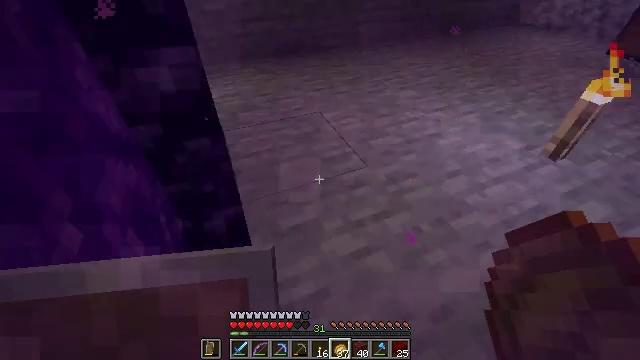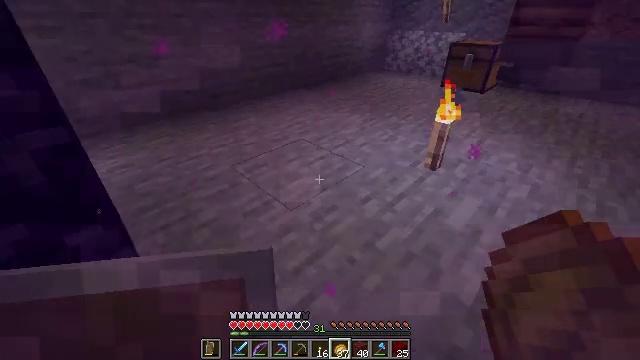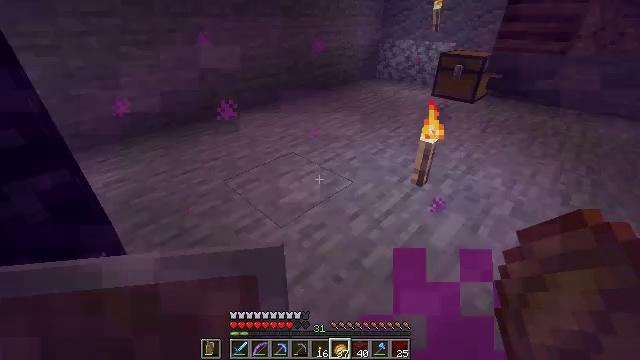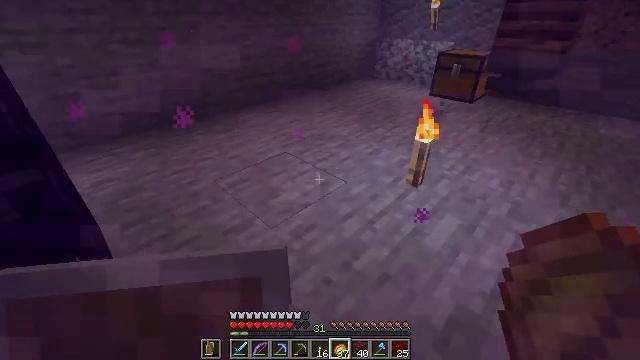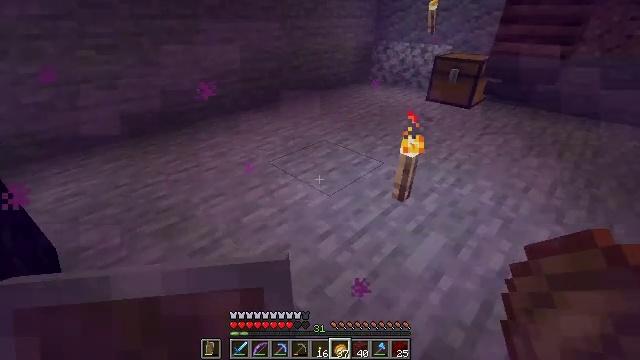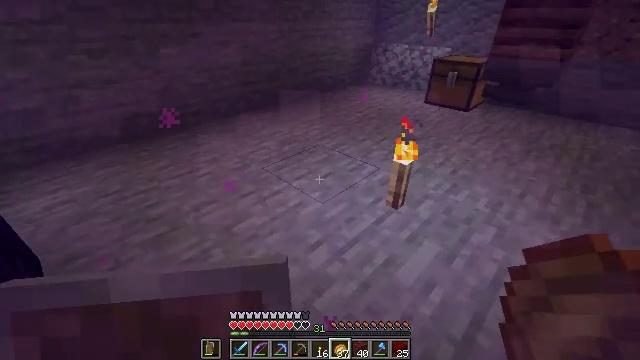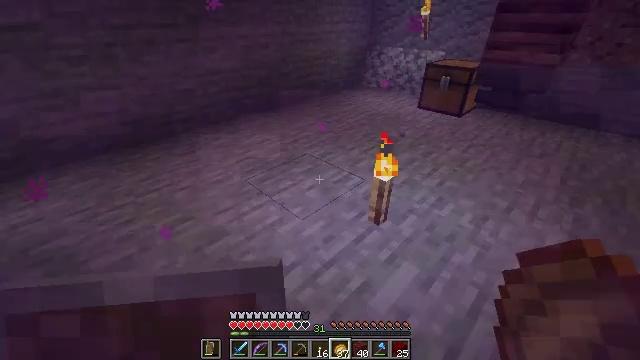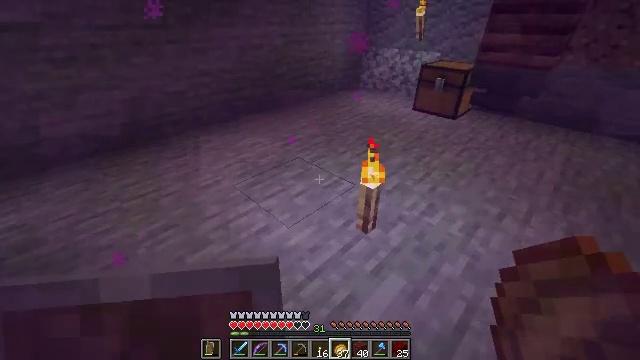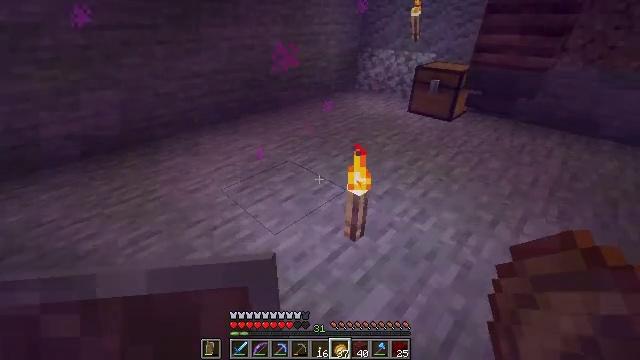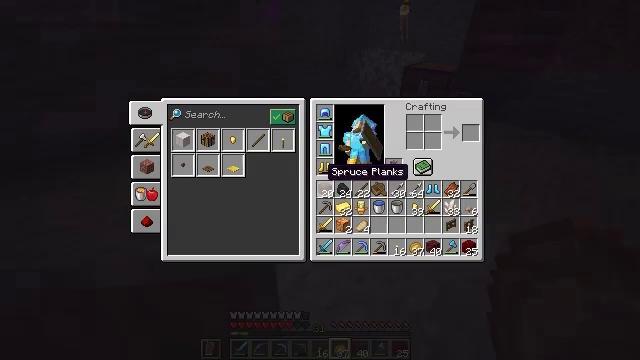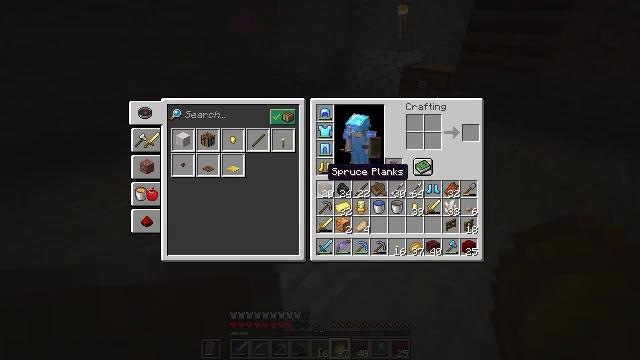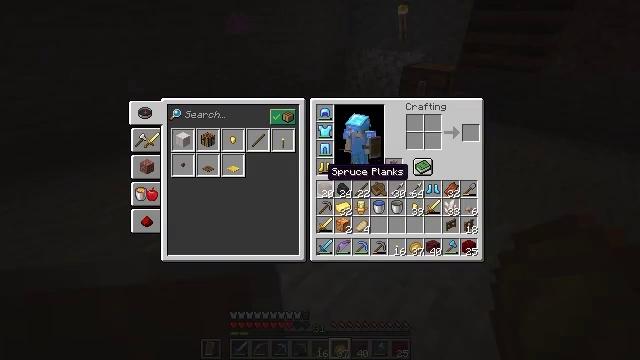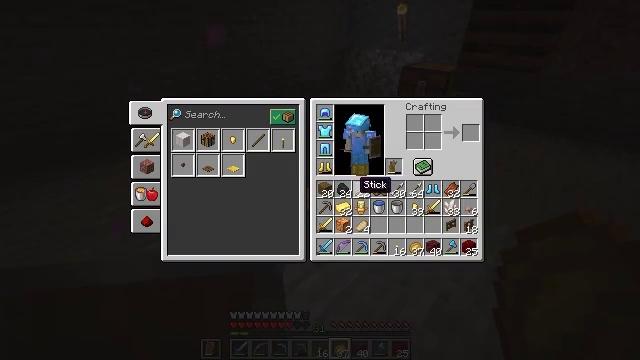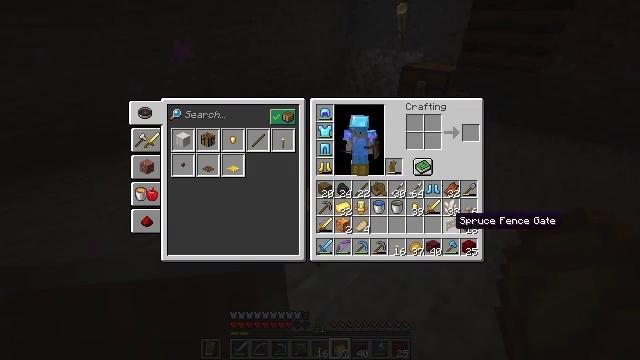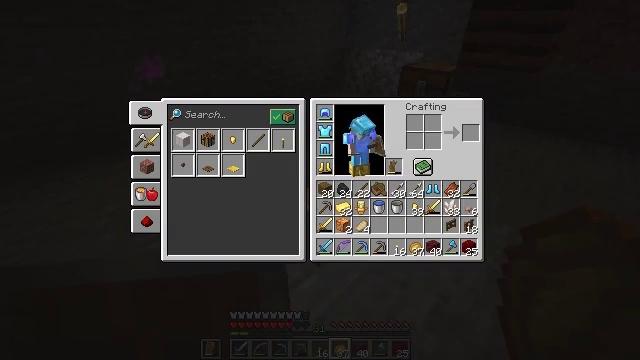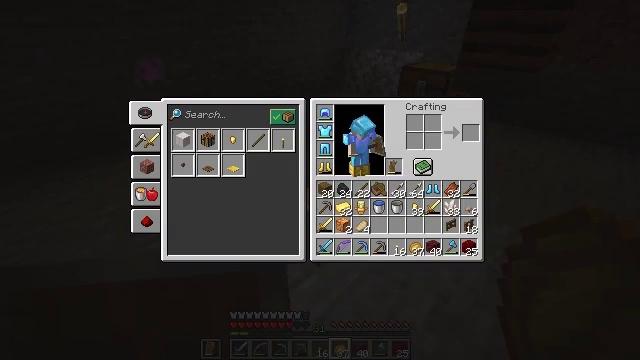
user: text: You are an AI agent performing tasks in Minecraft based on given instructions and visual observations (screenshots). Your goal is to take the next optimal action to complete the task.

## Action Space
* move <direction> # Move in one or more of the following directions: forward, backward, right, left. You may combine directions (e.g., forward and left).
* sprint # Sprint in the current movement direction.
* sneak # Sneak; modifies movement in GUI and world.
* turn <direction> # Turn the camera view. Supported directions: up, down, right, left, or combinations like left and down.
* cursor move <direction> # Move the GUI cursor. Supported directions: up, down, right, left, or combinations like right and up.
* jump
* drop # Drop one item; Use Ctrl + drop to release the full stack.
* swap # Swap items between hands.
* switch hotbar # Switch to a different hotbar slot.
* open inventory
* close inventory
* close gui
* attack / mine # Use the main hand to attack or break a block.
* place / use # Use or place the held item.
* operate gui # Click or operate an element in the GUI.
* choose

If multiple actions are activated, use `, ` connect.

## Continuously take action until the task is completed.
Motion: motion action
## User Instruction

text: Break the netherrack block.
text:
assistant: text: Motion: turn right and up
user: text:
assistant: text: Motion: move right
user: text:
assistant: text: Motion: move forward and move right
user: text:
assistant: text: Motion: move forward and move right
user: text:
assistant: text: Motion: move forward and move right
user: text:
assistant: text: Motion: move forward and move right
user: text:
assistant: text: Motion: move forward and move right
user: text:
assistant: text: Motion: move forward and move right
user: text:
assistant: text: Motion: move forward, close inventory
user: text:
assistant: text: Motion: close inventory
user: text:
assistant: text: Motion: close inventory
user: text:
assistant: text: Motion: cursor move right and down, open gui
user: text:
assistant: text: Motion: cursor move right and down
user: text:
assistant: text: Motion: sneak, cursor move right and down
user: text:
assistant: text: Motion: sneak
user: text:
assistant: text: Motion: sneak
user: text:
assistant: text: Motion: sneak, cursor move left and down
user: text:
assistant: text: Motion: sneak
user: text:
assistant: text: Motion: sneak, operate gui
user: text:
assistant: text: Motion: sneak, operate gui
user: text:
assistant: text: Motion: sneak, cursor move left
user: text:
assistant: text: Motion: sneak
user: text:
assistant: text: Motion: sneak, operate gui
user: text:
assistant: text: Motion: sneak, cursor move up, operate gui
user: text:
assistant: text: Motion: sneak, cursor move up
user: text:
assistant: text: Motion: sneak
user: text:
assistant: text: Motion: sneak, operate gui
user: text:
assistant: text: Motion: sneak, operate gui
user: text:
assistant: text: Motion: sneak, cursor move right
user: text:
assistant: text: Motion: sneak, operate gui